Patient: sex M, age 65
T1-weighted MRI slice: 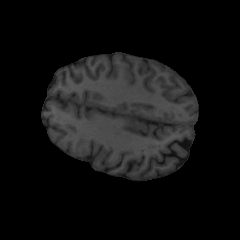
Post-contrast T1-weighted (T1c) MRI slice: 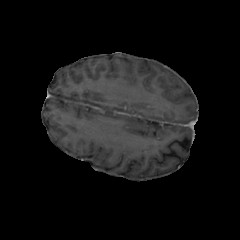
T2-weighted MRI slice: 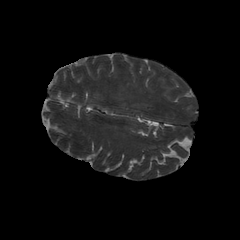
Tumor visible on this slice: no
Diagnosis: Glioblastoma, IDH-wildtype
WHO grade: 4